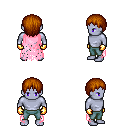
a pixel art fantasy rpg character, male body template, dark elf, purple skin, pink tattered cape, teal pants, brunette plain hairstyle, gold gloves, four views (front, back, left, right), 2x2 character sprite sheet, small pixel art, hard edges, no anti-aliasing